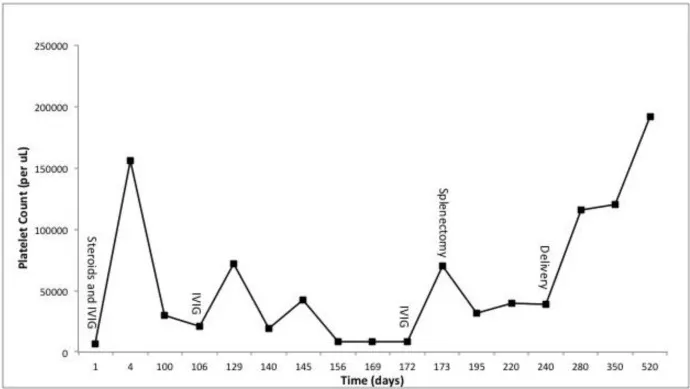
Patients' clinical course. Time-points of administration of high-dose steroids, intravenous Immunoglobulin (IVIG), splenectomy and delivery of the infant are indicated. The patient was maintained on prednisone 40 mg PO daily until the day of delivery. After delivery, the prednisone was tapered off.
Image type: pathology (masson_trichrome)